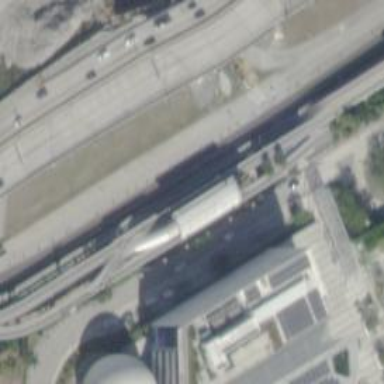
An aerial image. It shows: Monorail railway tunnel with electrified rail passing through building passage.